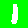
Digit: 1